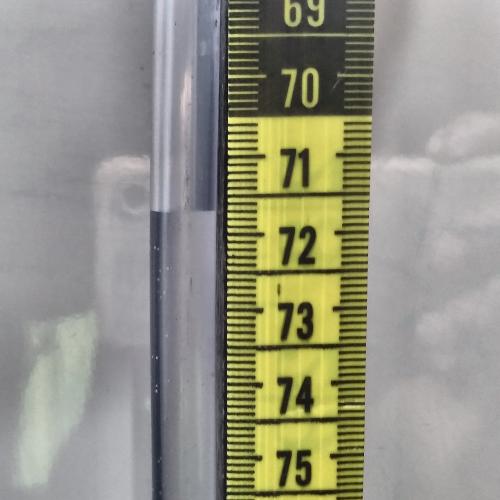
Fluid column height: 71.7 cm